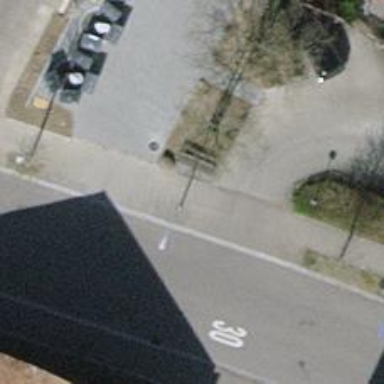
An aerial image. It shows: Asphalt sidewalk.